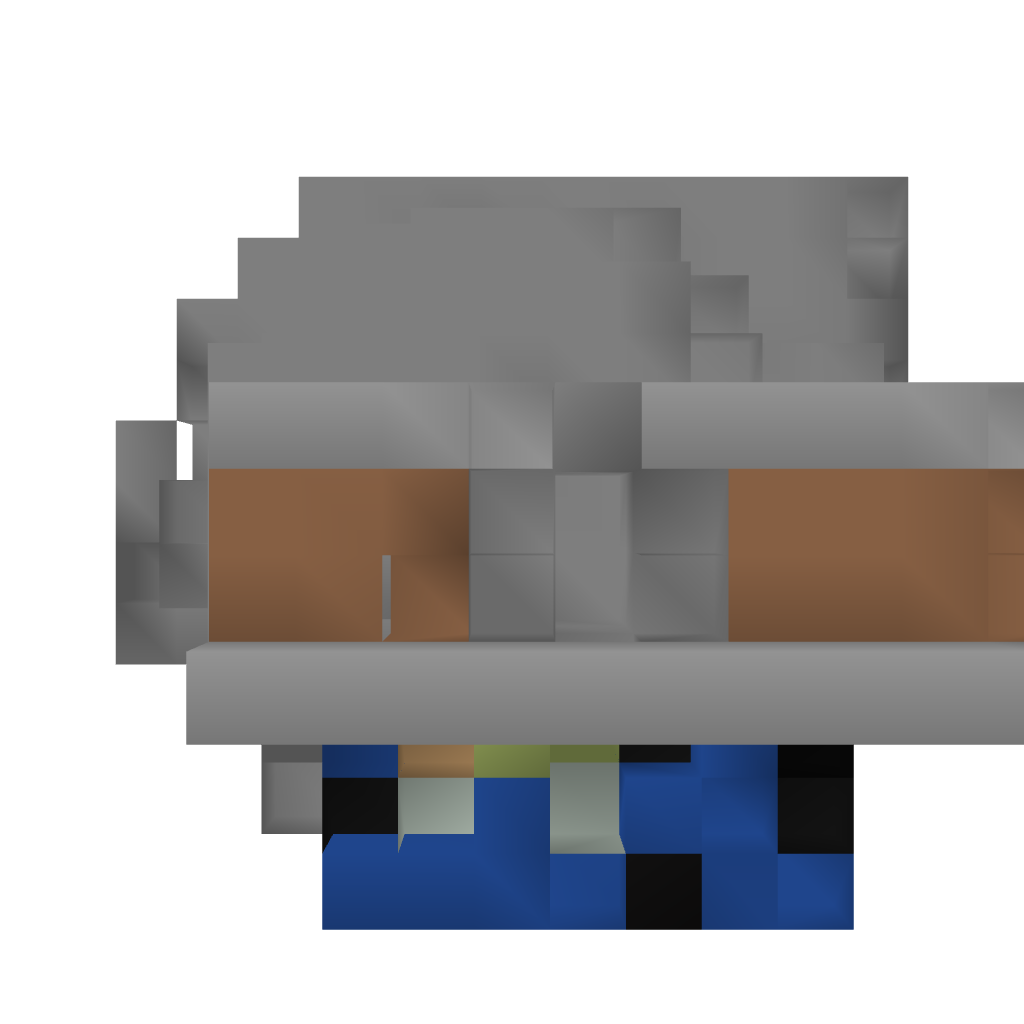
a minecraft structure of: hidden door